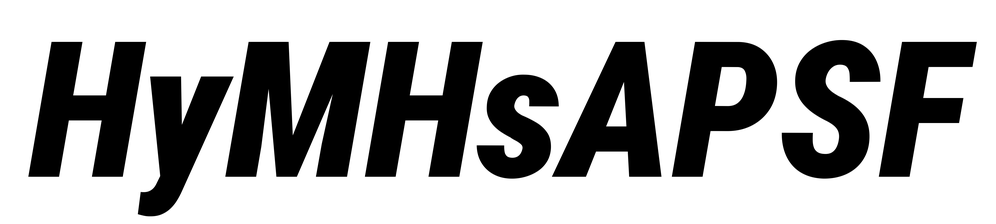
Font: Roboto-Italic_Condensed_Black_Italic